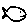
Label: fish